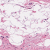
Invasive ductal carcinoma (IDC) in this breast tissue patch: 0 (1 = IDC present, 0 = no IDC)